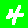
Digit: 4